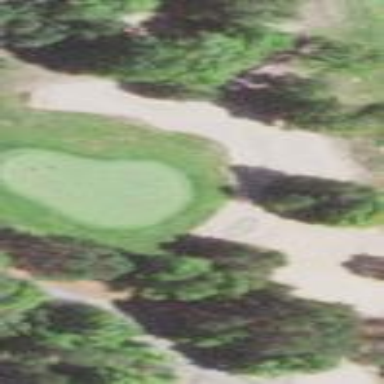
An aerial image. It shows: Sand bunker on golf course.